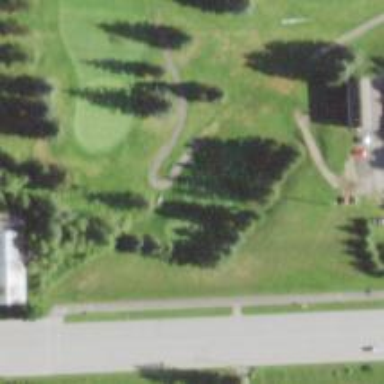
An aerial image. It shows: Well-maintained grade1 path in golf course.